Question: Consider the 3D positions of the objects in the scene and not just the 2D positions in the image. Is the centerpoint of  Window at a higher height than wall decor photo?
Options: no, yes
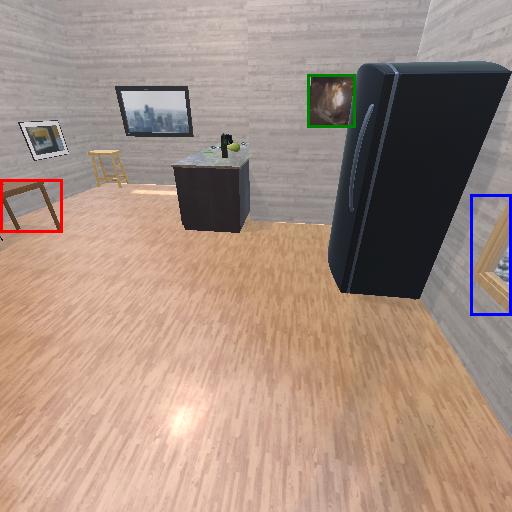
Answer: no